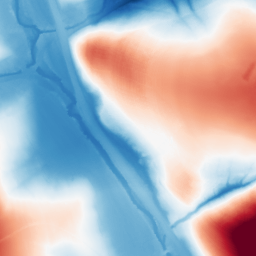
Category: morphological
Decomposition family: tophat_combined
Decomposition parameters: size: 100
Upsampling method: bspline
Upsampling parameters: scale: 4
Upsampling scale: 4